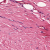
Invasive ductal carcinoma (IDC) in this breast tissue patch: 0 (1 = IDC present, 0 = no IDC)